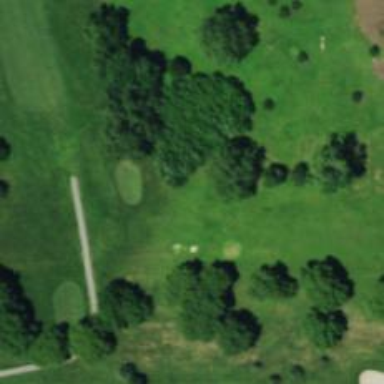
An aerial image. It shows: Path used for both walking and golf.